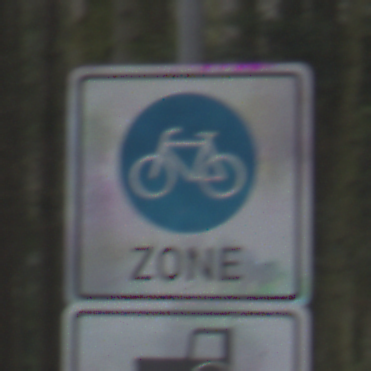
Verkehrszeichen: BeginnFahrradzone
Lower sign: MehrspurigeFahrzeugeFrei8
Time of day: Midday
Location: Outdoor (Nature)
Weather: Overcast
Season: NotSpecified
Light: Natural